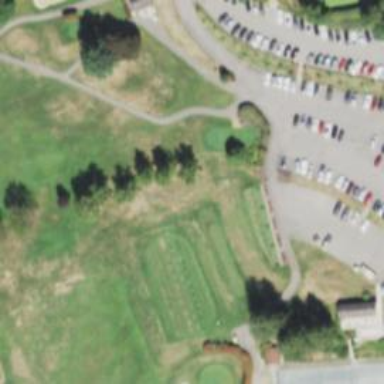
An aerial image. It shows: Path for both road and golf.